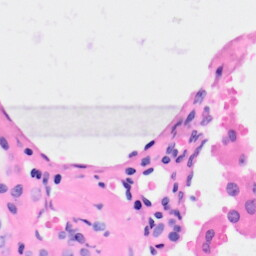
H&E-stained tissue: Kidney